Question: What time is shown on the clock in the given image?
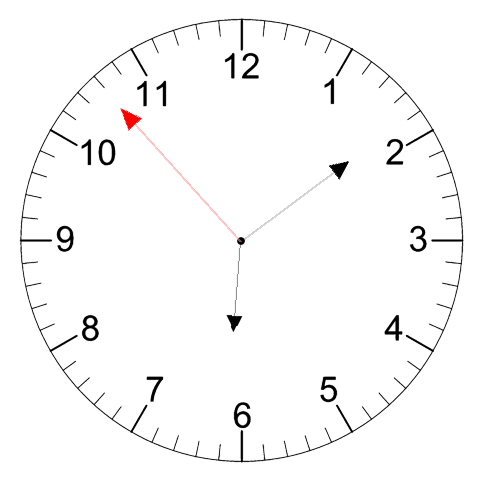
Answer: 06:08:53